Current action and preconditions to check: path_clear

Your task: For each precondition in the list above, predict whether it will hold at this action.

Consider the current scene as observed from the mobile robot's camera, and analyze the predicted future states of all dynamic agents (e.g., people, animals, vehicles, or any moving entities) within the NEXT SECOND.

IMPORTANT: Only answer "very likely" if you are absolutely certain—based on strong, clear evidence—that a dynamic agent will violate the precondition in the predicted future state. Do NOT answer "very likely" for unlikely, ambiguous, or low-probability risks.

Ask yourself for each precondition: Is there a high probability, with clear and convincing evidence, that the predicted future states of any dynamic agent will interfere with the predicted future state of the currently executing action within the NEXT SECOND, causing that precondition to fail?

Assess the risk level based on these predictions. Use "likely" or "very likely" if motions create a clear risk of interference.

Use "neutral" or "improbable" if agents are nearby but their predicted paths are clearly diverging or non-conflicting.

Failure Risk Categories: "very improbable", "improbable", "neutral", "likely", "very likely"

Answer Format: Output ONLY the probability_of_failure value from these categories: "very improbable", "improbable", "neutral", "likely", "very likely"

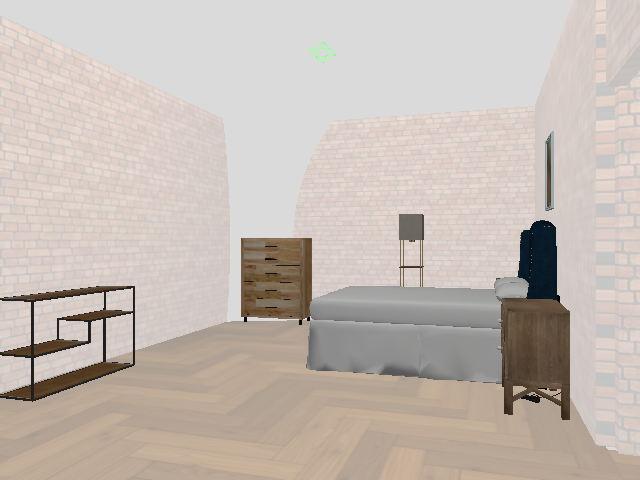

Answer: very improbable